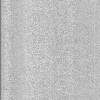
Atmospheric dust classification: dusty